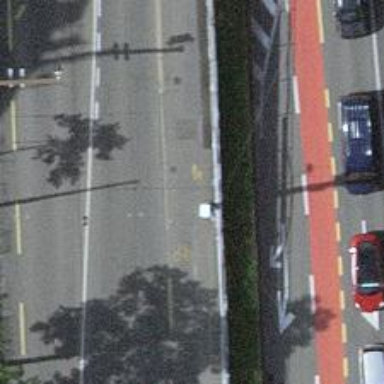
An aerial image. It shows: Asphalt cycleway that serves as link.